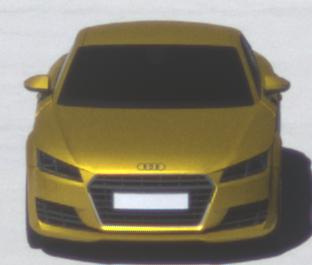
Make: Audi
Model: TT Coupé 1.8 TFSI
Detailed model: TT (8S) Coupé
Model produced from: 2015/08
Model produced until: 2018/06
Doors: 3
Color: yellow
Road condition: dry road
Daytime: morning or afternoon
Contrast: high contrast